Question: # Hi,
## I am using the following javascript...
'''
g_viewInfo.drawContext.projection = g_math.matrix4.perspective(
g_math.degToRad(30), // 30 degree fov.
g_client.width / g_client.height,
1, // Near plane.
9999); // Far plane.
'''
Can anyone tell me what the maximum far plane of an o3d (webgl) projection is?
I have tried using 5000 and 9999 but everything still seems to disappear at the same point. I have tried to locate this information in the SDK's current documentation.
Is there a reason for such a weak limitation?
Is it possible to hack the max value?

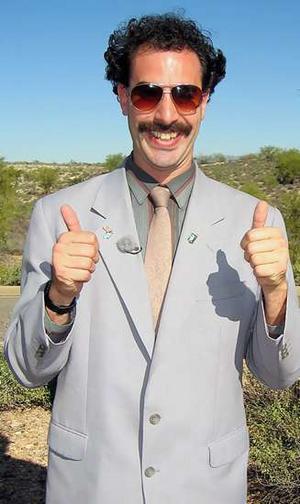
Answer: Played with the near plane in conjunction with the far plane and got the distancing problems sorted